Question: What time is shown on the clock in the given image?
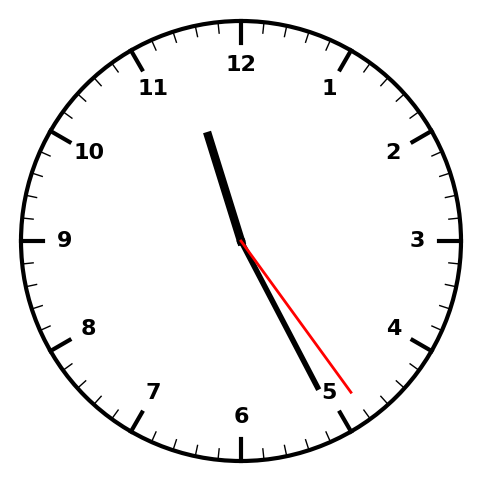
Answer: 11:25:24